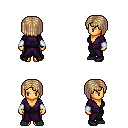
a pixel art fantasy rpg character, female body template, human, tanned skin, purple robe, metal pants, white blonde pageboy hairstyle, white cloth bracers, black shoes, four views (front, back, left, right), 2x2 character sprite sheet, small pixel art, hard edges, no anti-aliasing